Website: home-depot
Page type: payment
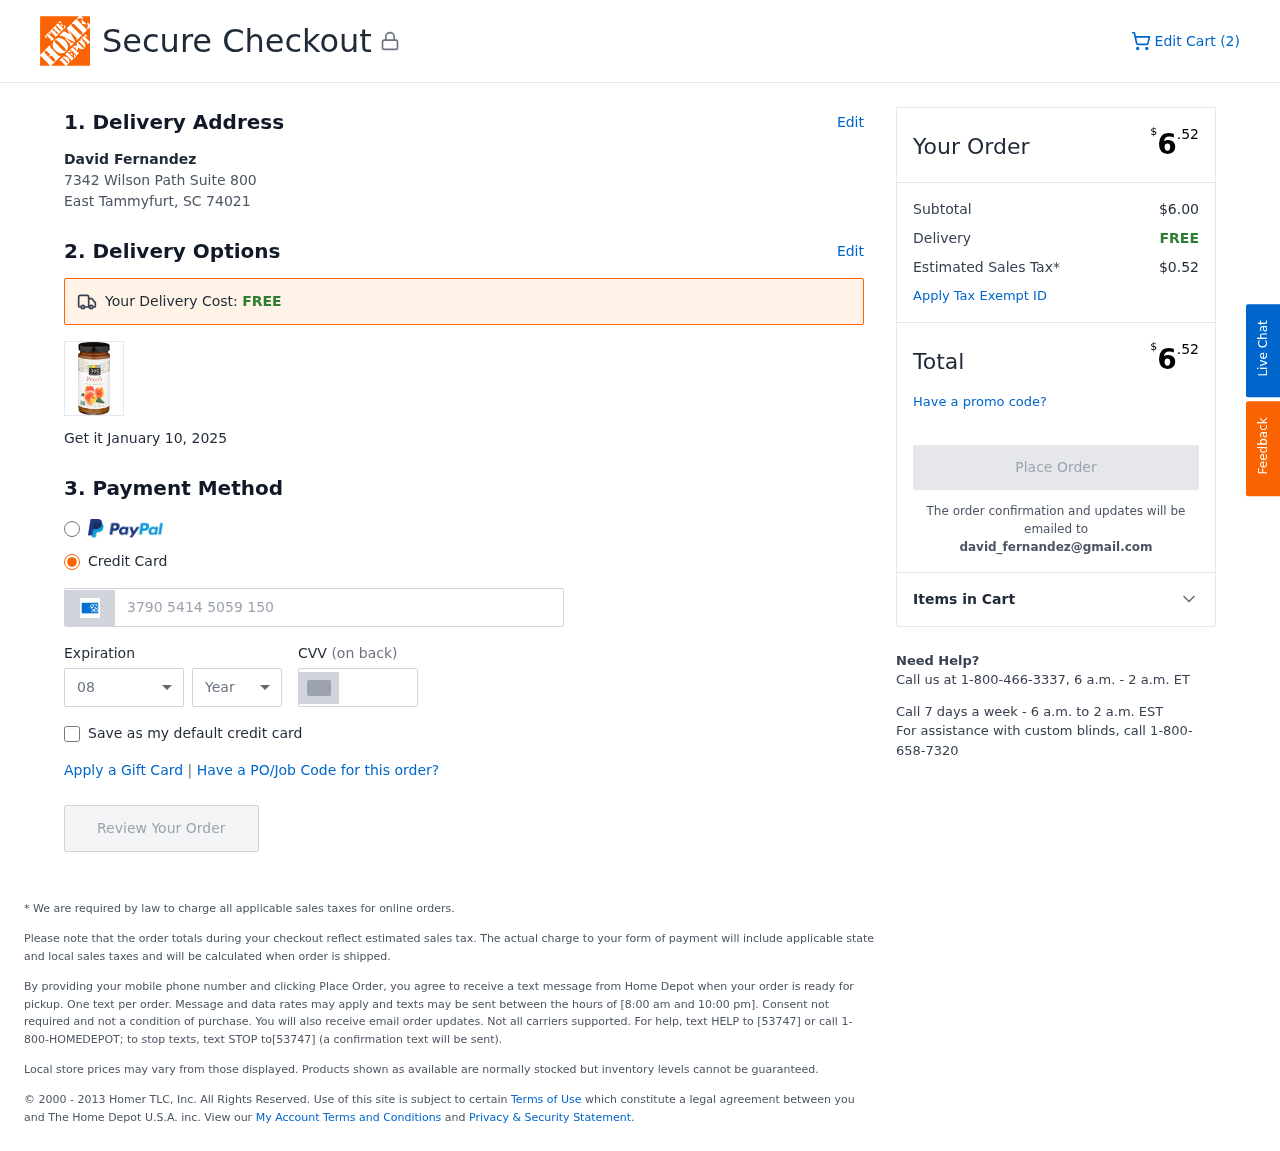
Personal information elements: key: PII_CARD_CVV
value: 9922
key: PII_CARD_EXPIRY_MONTH
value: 08
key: PII_CARD_EXPIRY_YEAR
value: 27
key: PII_CARD_NUMBER
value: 3790 5414 5059 150
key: PII_CITY_STATE_ZIP
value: East Tammyfurt, SC 74021
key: PII_EMAIL
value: david_fernandez@gmail.com
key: PII_FULLNAME
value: David Fernandez
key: PII_STREET
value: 7342 Wilson Path Suite 800
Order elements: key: ORDER_NUM_ITEMS
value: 2
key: ORDER_DELIVERY_DATE
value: January 10, 2025
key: ORDER_TOTAL
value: $6.52
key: ORDER_SUBTOTAL
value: $6.00
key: ORDER_SHIPPING_COST
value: FREE
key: ORDER_TAX
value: $0.52